Question: I ask to find a problem in my code which crashes application.
I have Licensing code and libgdx code which work okay as separate applications.
I added licensing code as is to main activity of the Libgdx project.
After that the application crashes on the device.
I have no idea why.
Logcat is as follows:

Main activity code is here:
'''
public class MyActivity extends AndroidApplication {
private static final String BASE64_PUBLIC_KEY = "!!!!! PLACE YOUR KEY HERE!!!!!!";
// Generate your own 20 random bytes, and put them here.
private static final byte[] SALT = new byte[] {
-45, 65, 30, -128, -103, -57, 74, -64, 51, 88, -95, -45, 77, -117, -36, -113, -11, 32, -64,
89
};
private TextView mStatusText;
private Button mCheckLicenseButton;
private LicenseCheckerCallback mLicenseCheckerCallback;
private LicenseChecker mChecker;
// A handler on the UI thread.
private Handler mHandler;
public void onCreate (android.os.Bundle savedInstanceState) {
super.onCreate(savedInstanceState);
print("MyLog====","00000000000000000");
requestWindowFeature(Window.FEATURE_INDETERMINATE_PROGRESS);
setContentView(R.layout.main);
mStatusText = (TextView) findViewById(R.id.status_text);
mCheckLicenseButton = (Button) findViewById(R.id.check_license_button);
mCheckLicenseButton.setOnClickListener(new View.OnClickListener() {
public void onClick(View view) {
doCheck();
}
});
mHandler = new Handler();
// Try to use more data here. ANDROID_ID is a single point of attack.
String deviceId = Secure.getString(getContentResolver(), Secure.ANDROID_ID);
// Library calls this when it's done.
mLicenseCheckerCallback = new MyLicenseCheckerCallback();
// Construct the LicenseChecker with a policy.
mChecker = new LicenseChecker(
this, new ServerManagedPolicy(this,
new AESObfuscator(SALT, getPackageName(), deviceId)),
BASE64_PUBLIC_KEY);
print("MyLog====","11111111111111");
doCheck();
}
protected Dialog onCreateDialog(int id) {
final boolean bRetry = id == 1;
return new AlertDialog.Builder(this)
.setTitle(R.string.unlicensed_dialog_title)
.setMessage(bRetry ? R.string.unlicensed_dialog_retry_body : R.string.unlicensed_dialog_body)
.setPositiveButton(bRetry ? R.string.retry_button : R.string.buy_button, new DialogInterface.OnClickListener() {
boolean mRetry = bRetry;
public void onClick(DialogInterface dialog, int which) {
if ( mRetry ) {
doCheck();
} else {
Intent marketIntent = new Intent(Intent.ACTION_VIEW, Uri.parse(
"http://market.android.com/details?id=" + getPackageName()));
startActivity(marketIntent);
}
}
})
.setNegativeButton(R.string.quit_button, new DialogInterface.OnClickListener() {
public void onClick(DialogInterface dialog, int which) {
finish();
}
}).create();
}
private void displayDialog(final boolean showRetry) {
print("MyLog====","DisplayDialog");
mHandler.post(new Runnable() {
public void run() {
setProgressBarIndeterminateVisibility(false);
showDialog(showRetry ? 1 : 0);
mCheckLicenseButton.setEnabled(true);
}
});
}
private void doCheck() {
mCheckLicenseButton.setEnabled(false);
setProgressBarIndeterminateVisibility(true);
mStatusText.setText(R.string.checking_license);
mChecker.checkAccess(mLicenseCheckerCallback);
}
private void displayResult(final String result) {
print("MyLog====","3333333333333");
mHandler.post(new Runnable() {
public void run() {
print("MyLog====","aaaaaaaaaaaa");
mStatusText.setText(result);
print("MyLog====","bbbbbbbb");
setProgressBarIndeterminateVisibility(false);
print("MyLog====","cccccccc");
mCheckLicenseButton.setEnabled(true);
print("MyLog====","ddddddd");
}
});
}
private class MyLicenseCheckerCallback implements LicenseCheckerCallback {
public void allow(int policyReason) {
print("MyLog====","444444444444444");
if (isFinishing()) {
// Don't update UI if Activity is finishing.
return;
}
// Should allow user access.
displayResult(getString(R.string.allow));
// setRequestedOrientation (ActivityInfo.SCREEN_ORIENTATION_LANDSCAPE);
// initialize(new Game3(), false);
}
public void dontAllow(int policyReason) {
print("MyLog====","55555555555555555");
if (isFinishing()) {
// Don't update UI if Activity is finishing.
return;
}
//displayResult(getString(R.string.dont_allow));
// Should not allow access. In most cases, the app should assume
// the user has access unless it encounters this. If it does,
// the app should inform the user of their unlicensed ways
// and then either shut down the app or limit the user to a
// restricted set of features.
// In this example, we show a dialog that takes the user to Market.
// If the reason for the lack of license is that the service is
// unavailable or there is another problem, we display a
// retry button on the dialog and a different message.
displayDialog(policyReason == Policy.RETRY);
}
public void applicationError(int errorCode) {
print("MyLog====","6666666666666666666666");
if (isFinishing()) {
// Don't update UI if Activity is finishing.
return;
}
// This is a polite way of saying the developer made a mistake
// while setting up or calling the license checker library.
// Please examine the error code and fix the error.
//if (errorCode==Policy.
String result = String.format(getString(R.string.application_error), errorCode);
displayResult(result);
print("MyLog====","9999999999999999999");
String msg="";
if (errorCode==1) msg="1-NOT_LICENSED";
if (errorCode==2) msg="2-LICENSED_OLD_KEY";
if (errorCode==3) msg="3-ERROR_NOT_MARKET_MANAGED";
if (errorCode==4) msg="4-ERROR_SERVER_FAILURE";
if (errorCode==5) msg="5-ERROR_OVER_QUOTA";
if (errorCode==6) msg="6-ERR";
print("MyLog====",msg);
}
}
@Override
protected void onDestroy() {
super.onDestroy();
mChecker.onDestroy();
}
'''
I have erased my key from licensing code.
You should enter your code to try, otherewise it'll be invalid key exception.
Thanks in advance.
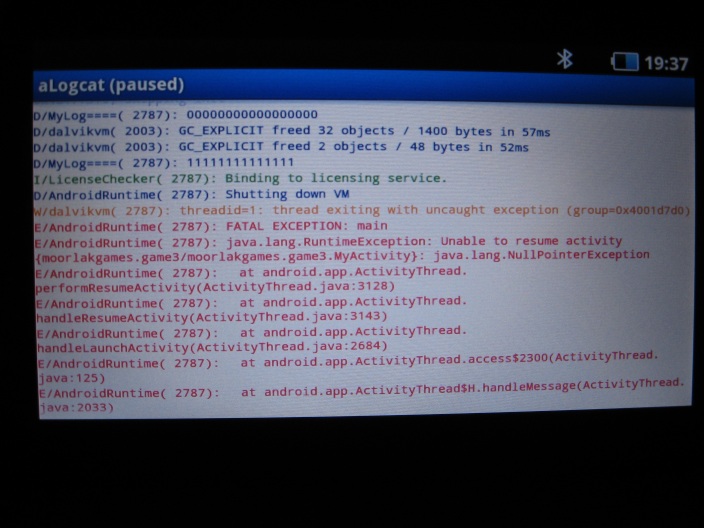
Answer: 'AndroidApplication' requires you to 'initialize(...)' or 'initializeForView(...)' in 'onCreate(...)'. Since you didn't include it above, I can only assume that it is missing in your code.
If you need to have a native Android UI, you'll need to use 'initializeForView(...)' to get a LibGDX surface, then insert it into the view hierarchy. Alternatively, you can trigger the check from within your game via an interface.